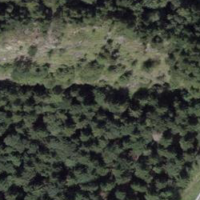
EUNIS habitat code: 32
Species observed at this site:
Saxifraga cuneifolia
Tussilago farfara
Petasites albus